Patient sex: F
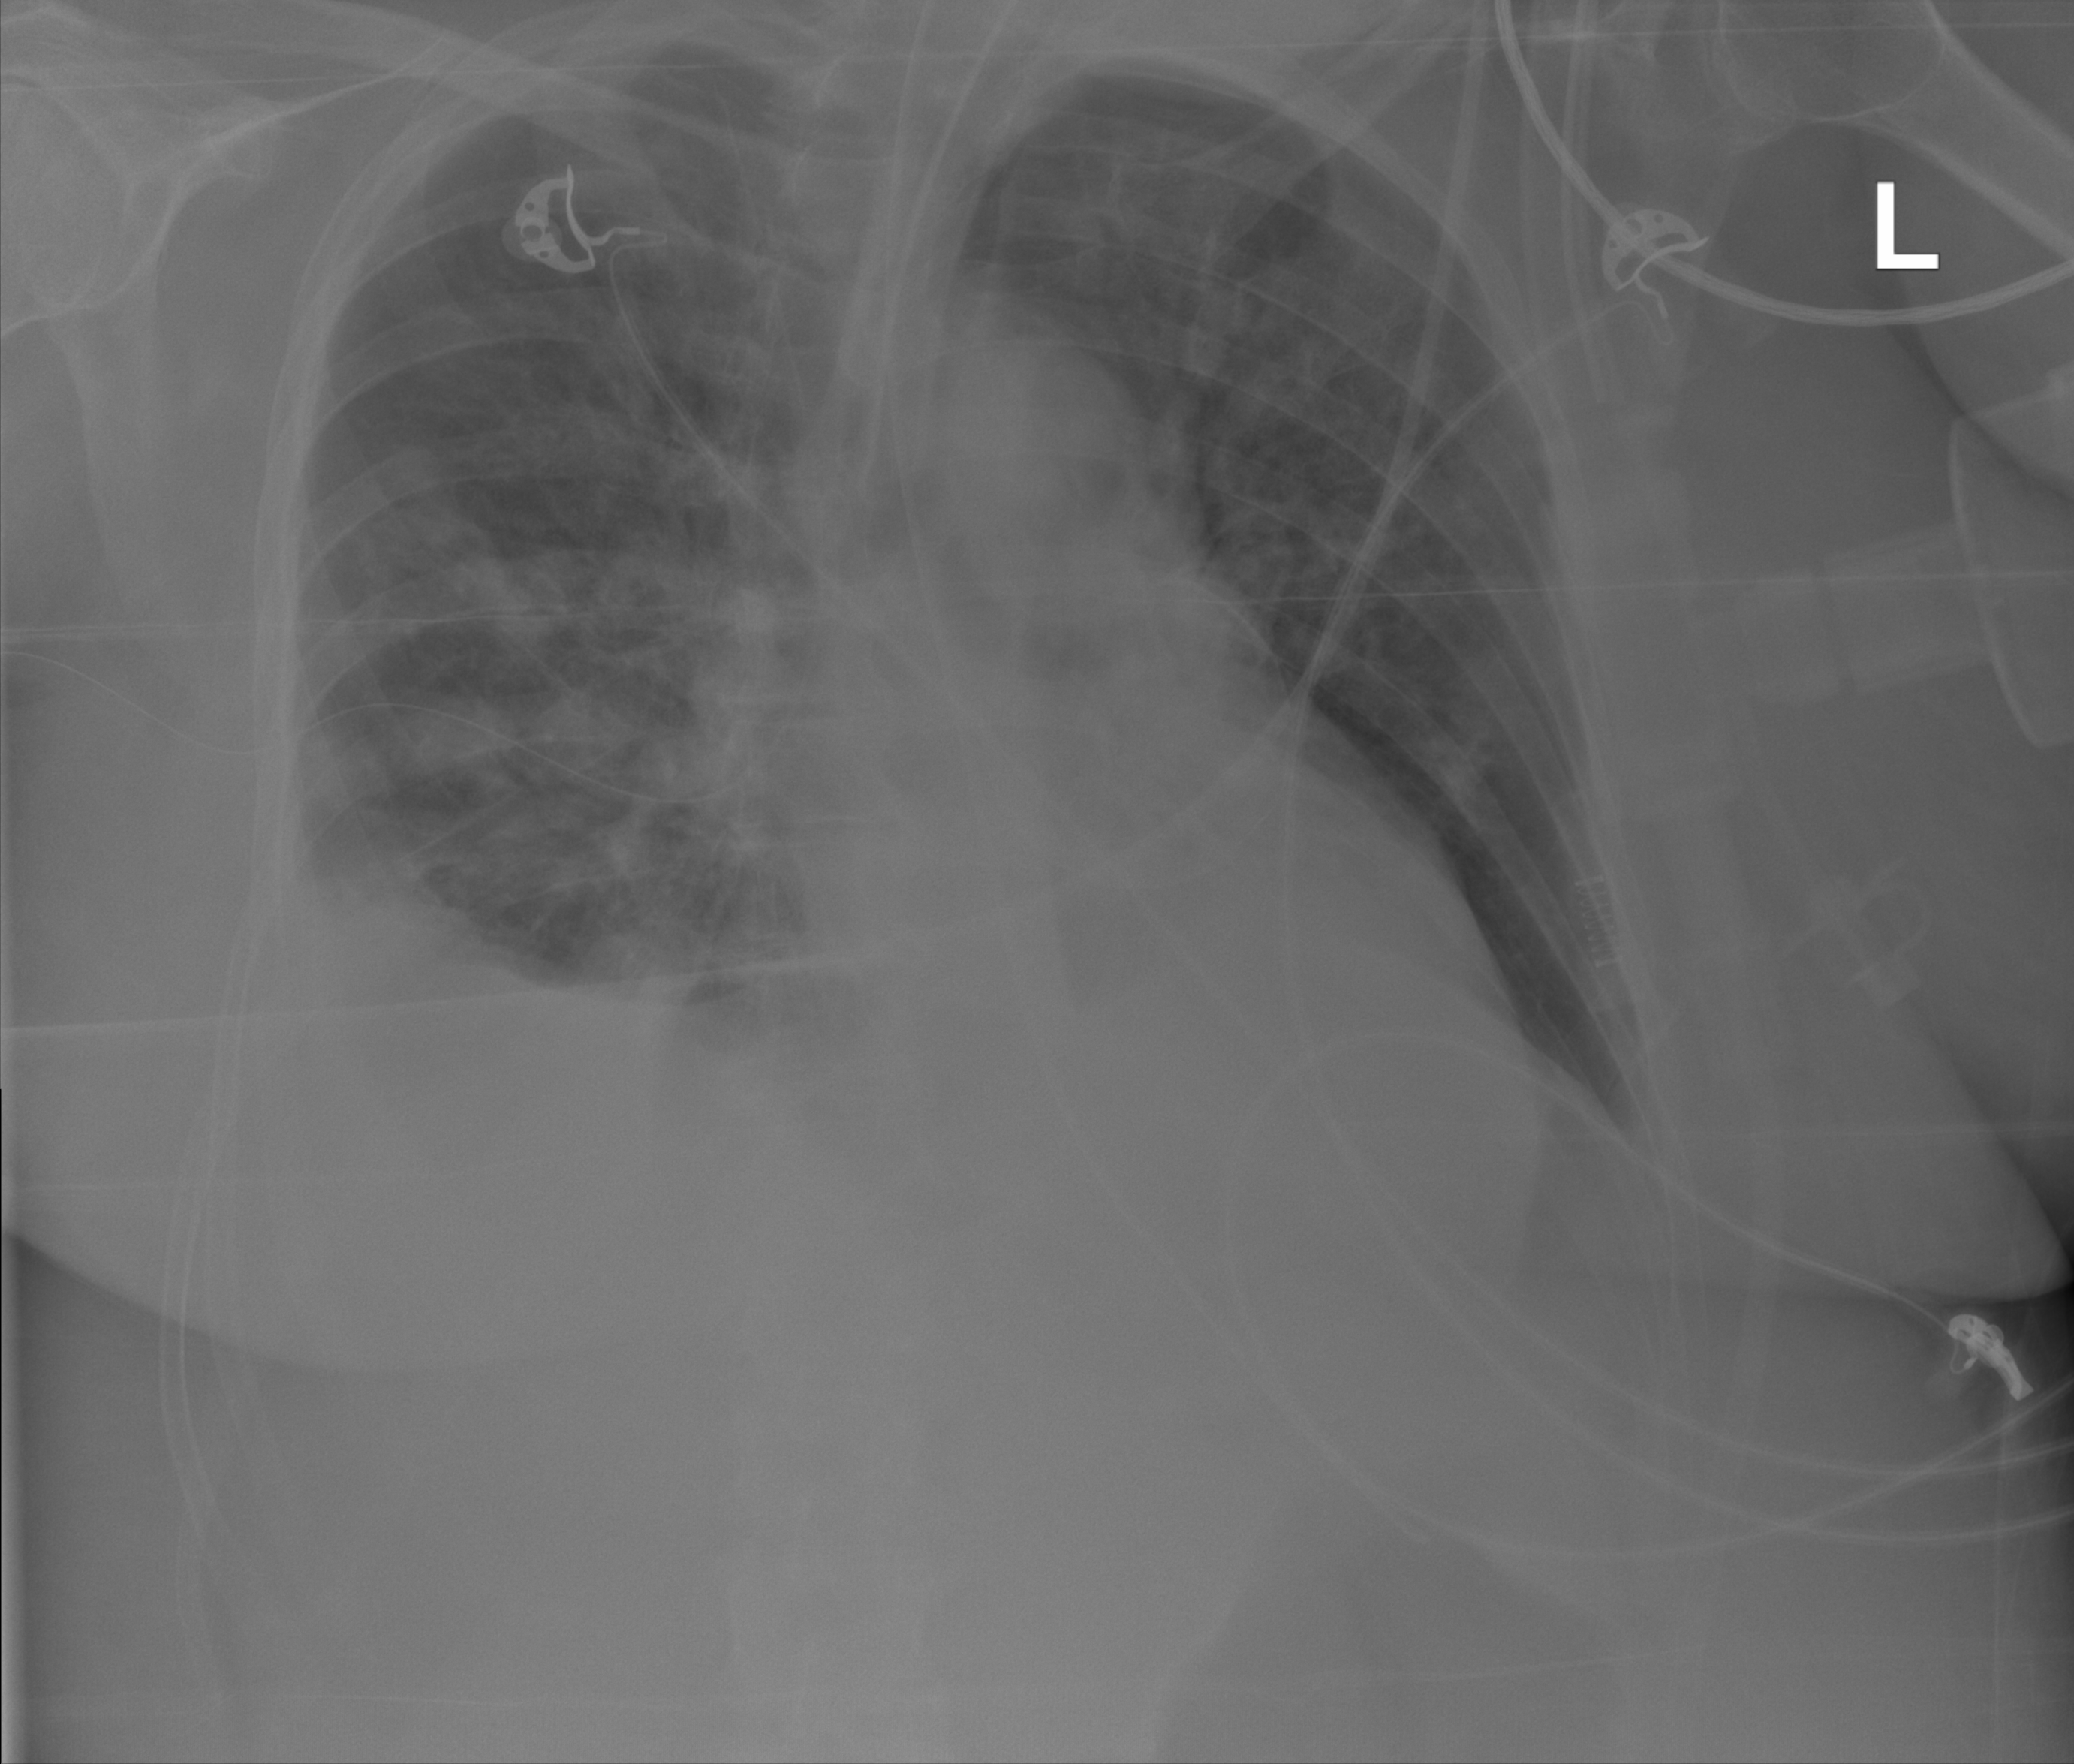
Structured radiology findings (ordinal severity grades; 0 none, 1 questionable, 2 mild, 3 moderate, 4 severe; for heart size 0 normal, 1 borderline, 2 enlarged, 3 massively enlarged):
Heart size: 1
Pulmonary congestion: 2
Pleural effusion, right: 2
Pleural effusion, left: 1
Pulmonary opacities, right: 3
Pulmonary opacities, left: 0
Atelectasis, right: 2
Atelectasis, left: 0